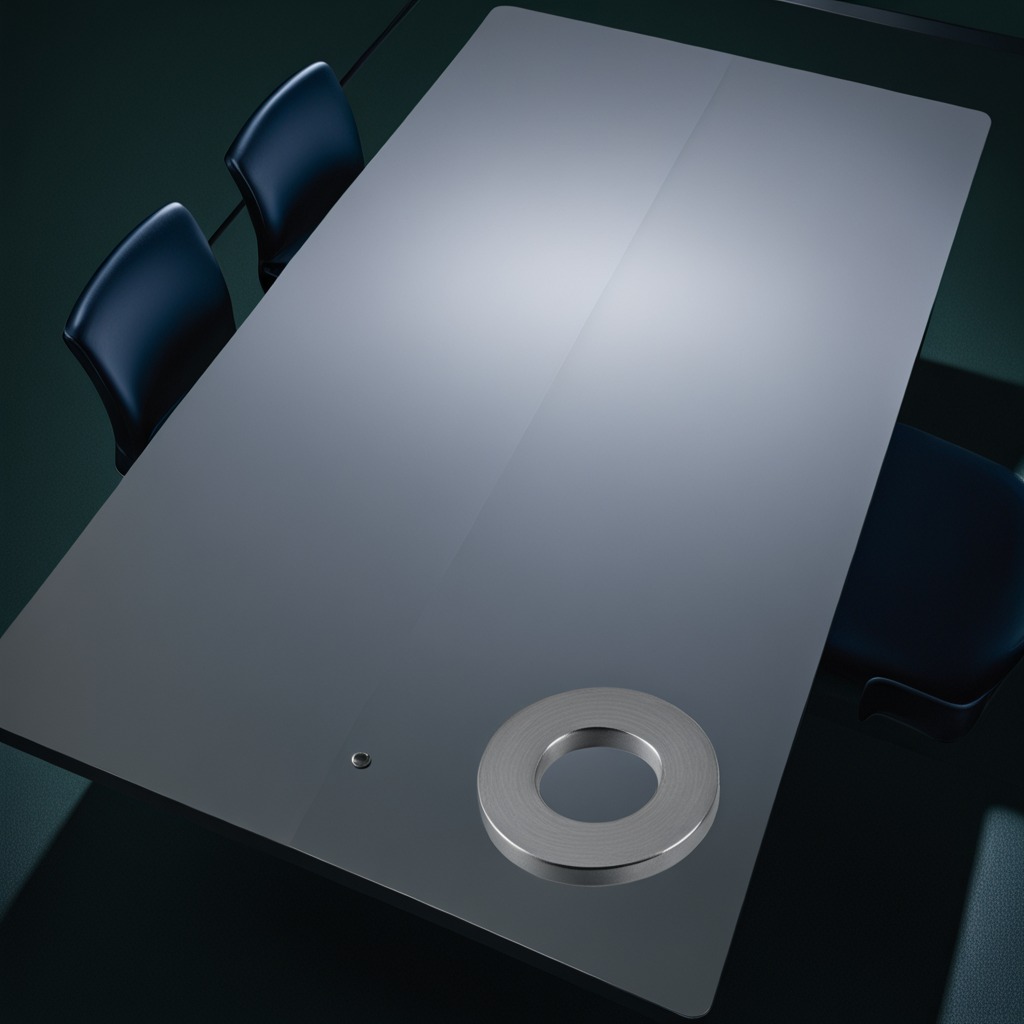
A flat metal washer lies on the table in a railway signal maintenance room.